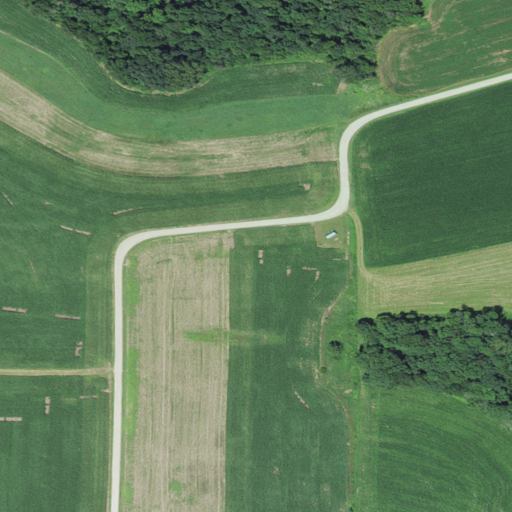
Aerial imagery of ridge(s) in Wisconsin named Glencoe Ridge containing cultivated crops, deciduous forest, open development, low intensity development, and medium intensity development